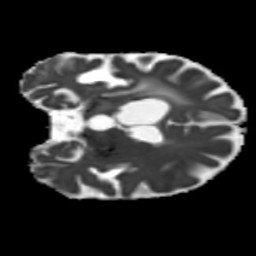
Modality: MD
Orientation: coronal
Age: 63
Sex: female
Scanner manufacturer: siemens
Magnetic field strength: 3 T
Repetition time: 5.25 s
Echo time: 0.08 s